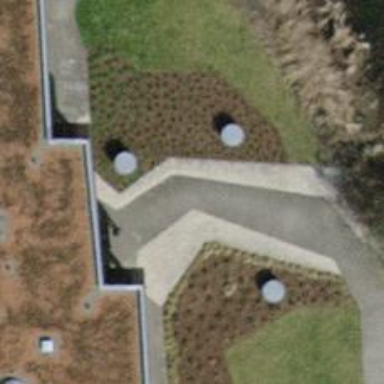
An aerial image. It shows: Paved path.